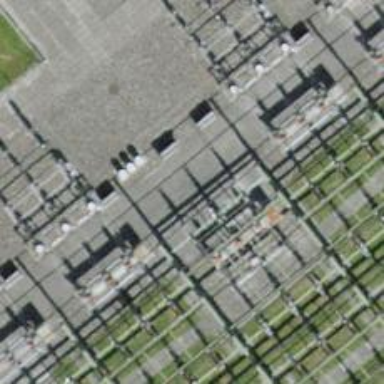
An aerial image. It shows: Busbar power line.